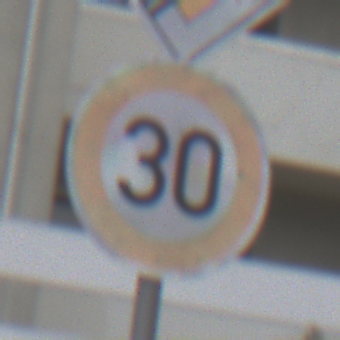
Verkehrszeichen: Geschwindigkeit30
Zusatzzeichen oben: EndeVorfahrtsstrasse
Umgebung: Outdoor, Urban
Tageszeit: Midday
Wetter: Overcast
Licht: Natural
Jahreszeit: NotSpecified
Kontrast: LowContrast